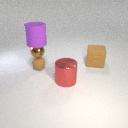
small brown rubber sphere below small brown metal sphere